Current action and preconditions to check: trajectory_clear

Your task: For each precondition in the list above, predict whether it will hold at this action.

Consider the current scene as observed from the mobile robot's camera, and analyze the predicted future states of all dynamic agents (e.g., people, animals, vehicles, or any moving entities) within the NEXT SECOND.

IMPORTANT: Only answer "very likely" if you are absolutely certain—based on strong, clear evidence—that a dynamic agent will violate the precondition in the predicted future state. Do NOT answer "very likely" for unlikely, ambiguous, or low-probability risks.

Ask yourself for each precondition: Is there a high probability, with clear and convincing evidence, that the predicted future states of any dynamic agent will interfere with the predicted future state of the currently executing action within the NEXT SECOND, causing that precondition to fail?

Assess the risk level based on these predictions. Use "likely" or "very likely" if motions create a clear risk of interference.

Use "neutral" or "improbable" if agents are nearby but their predicted paths are clearly diverging or non-conflicting.

Failure Risk Categories: "very improbable", "improbable", "neutral", "likely", "very likely"

Answer Format: Output ONLY the probability_of_failure value from these categories: "very improbable", "improbable", "neutral", "likely", "very likely"

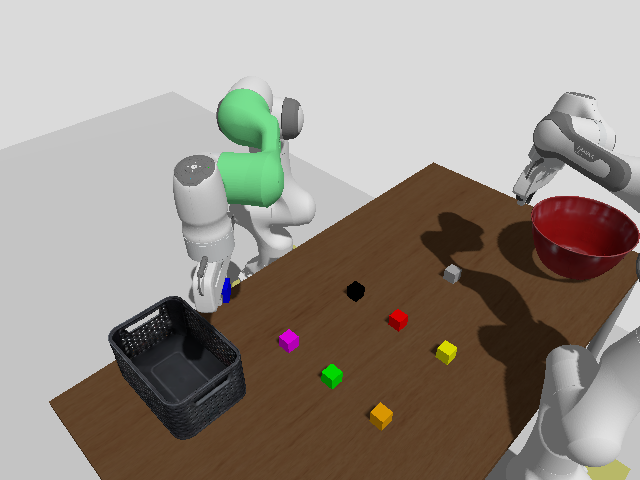

Answer: very improbable